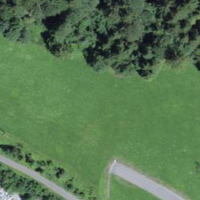
EUNIS habitat code: 24
Species observed at this site:
Campanula rotundifolia